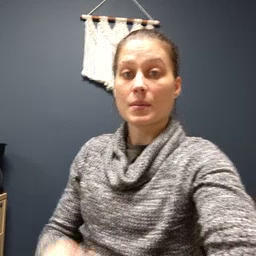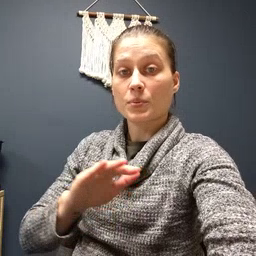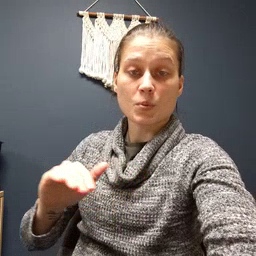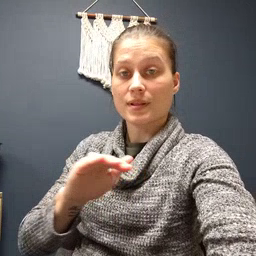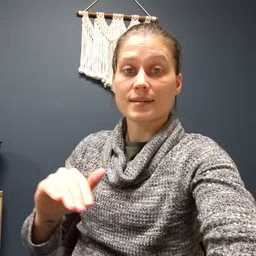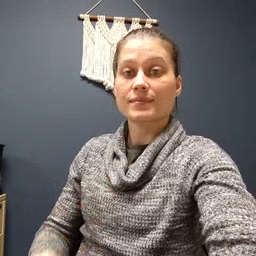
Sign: pool